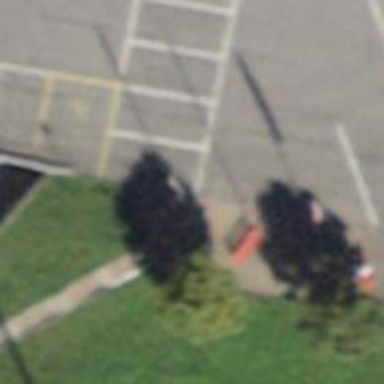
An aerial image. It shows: Flagpole structure.